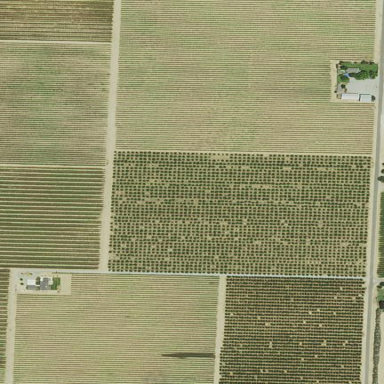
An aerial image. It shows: Vineyard.